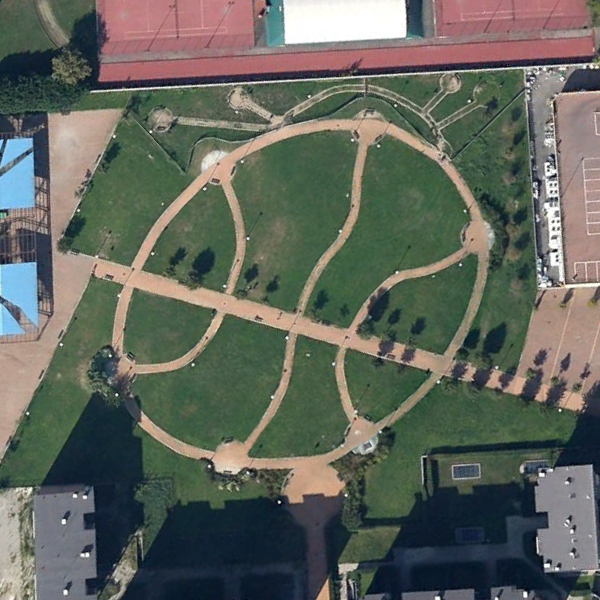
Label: Square